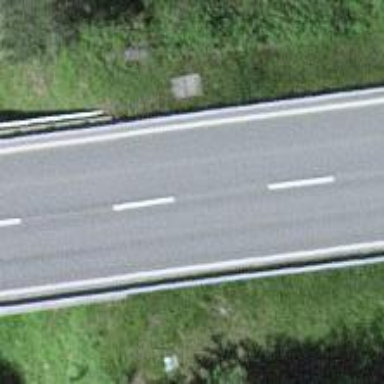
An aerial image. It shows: Asphalt road classified as primary highway.